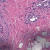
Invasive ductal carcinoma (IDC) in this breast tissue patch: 0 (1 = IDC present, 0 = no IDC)